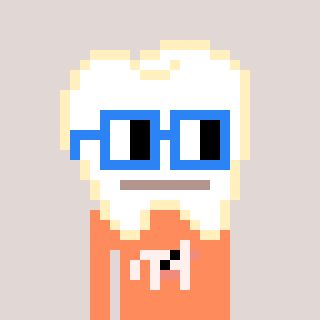
a pixel art character with square blue glasses, a tooth-shaped head and a peachy-colored body on a warm background